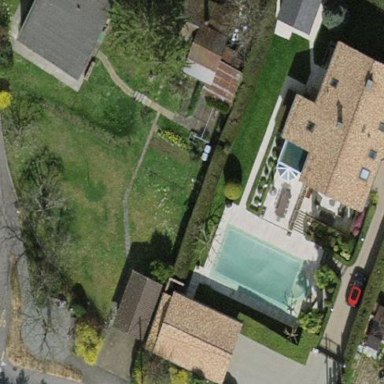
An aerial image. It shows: Garden surrounded by fence.